Question: I have create a new empty web application in c# Asp.net 4.0 and then added 'App_Code' folder then added 3 classes into that folder. I have added a web user control and set the reference of 'App_Code' class into the control but it throws an error.
> The type or namespace name 'App_Code' does not exist in the namespace (are you missing an assembly reference?)

Any ideas?
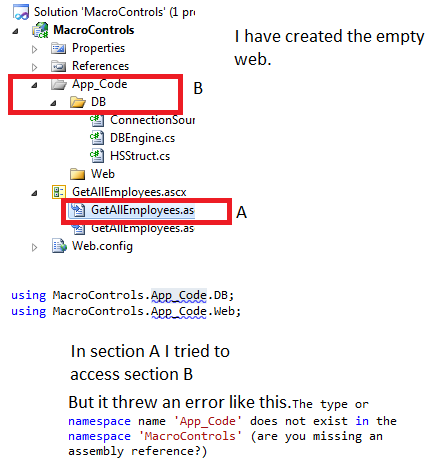
Answer: This point can be confusing.
A "" is not expecting the 'App_Code' folder.
A "" would expect that folder and know how to use it.
Whether you realize it or not (and depending upon which version of Visual Studio you use), you will get a WAP or a WSP when you first create your web solution. They are different. It takes some effort to convert from one to the other.
<URL> explaining the differences.
To solve your immediate problem, then, you can just move the 3 class files out of the 'App_Code' folder into the root folder, or better, create a new folder to contain those classes and move them into it. Depending upon whether you give the classes in that folder namespaces, you may have to add a reference to that namespace in your 'UserControl'.